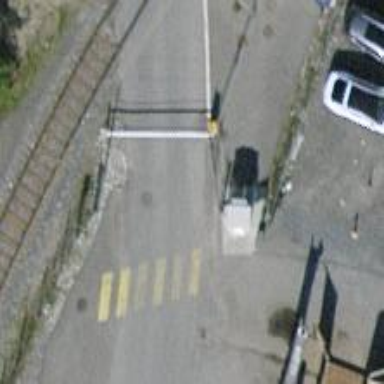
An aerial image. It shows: Lift gate barrier.